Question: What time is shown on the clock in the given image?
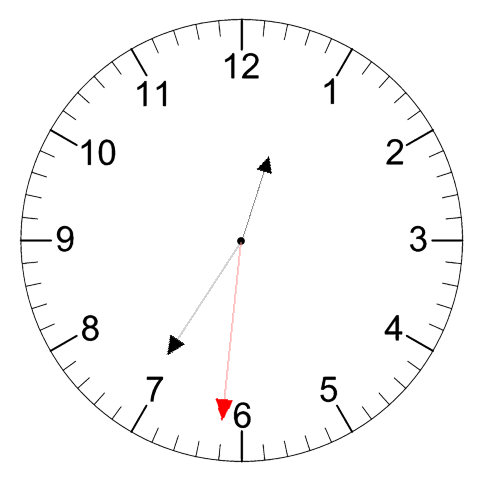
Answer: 12:35:31